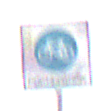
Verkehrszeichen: BeginnFahrradstrasse
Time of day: MorningAfternoon
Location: Outdoor (Nature)
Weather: PartlyCloudy
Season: NotSpecified
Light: Natural